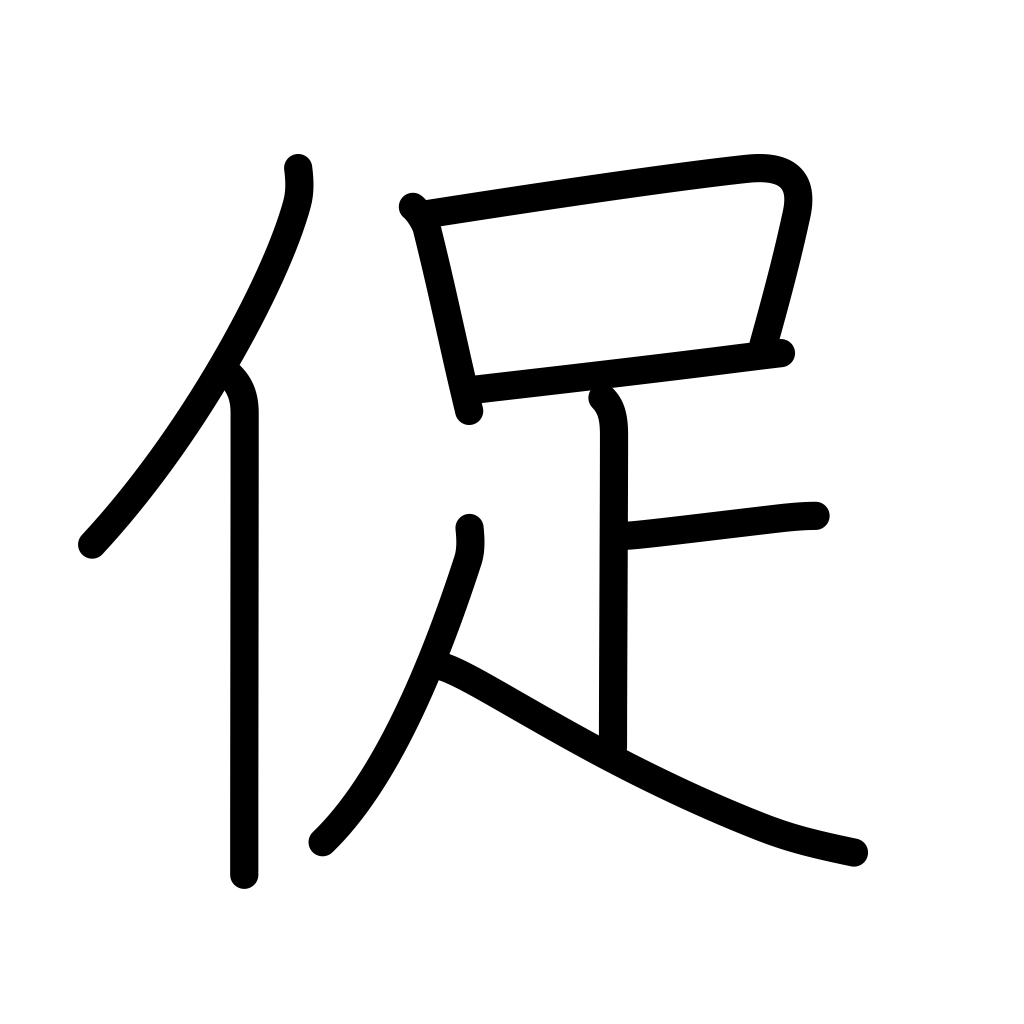
Meaning: stimulate, urge, press, demand, incite